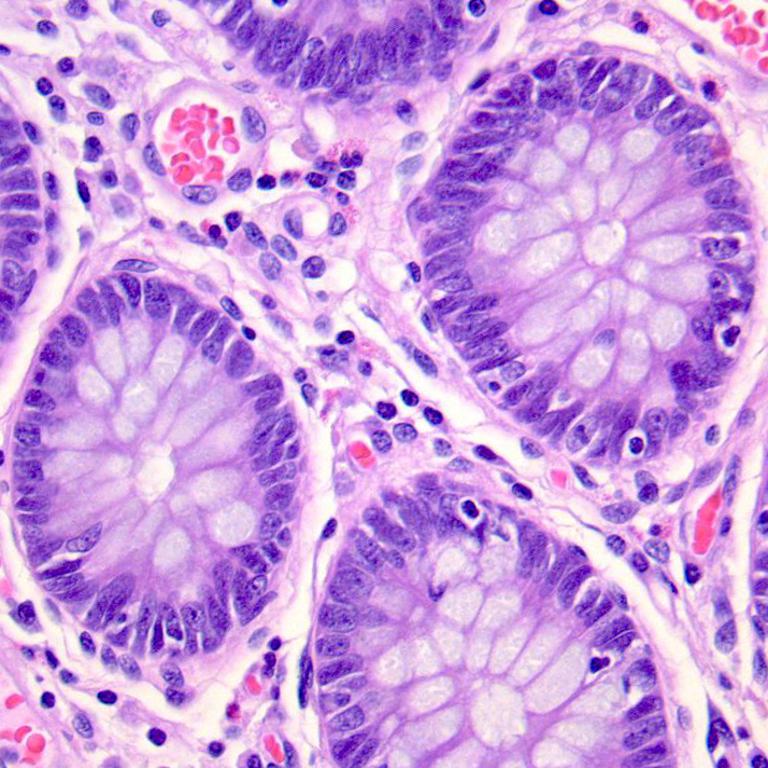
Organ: colon
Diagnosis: benign